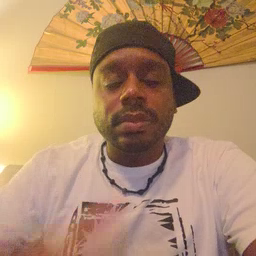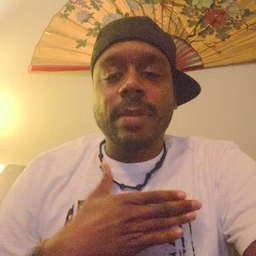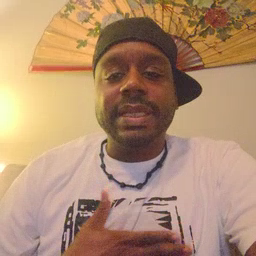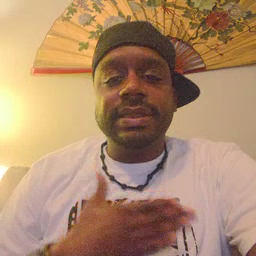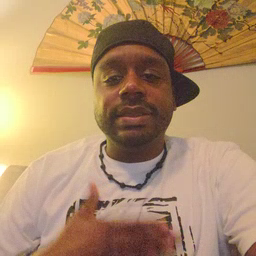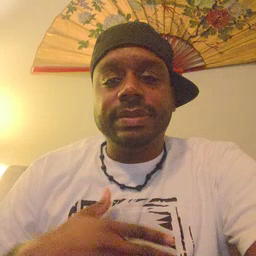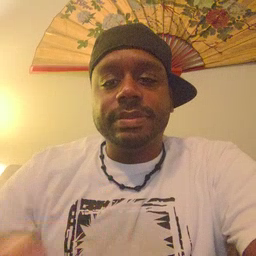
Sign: please